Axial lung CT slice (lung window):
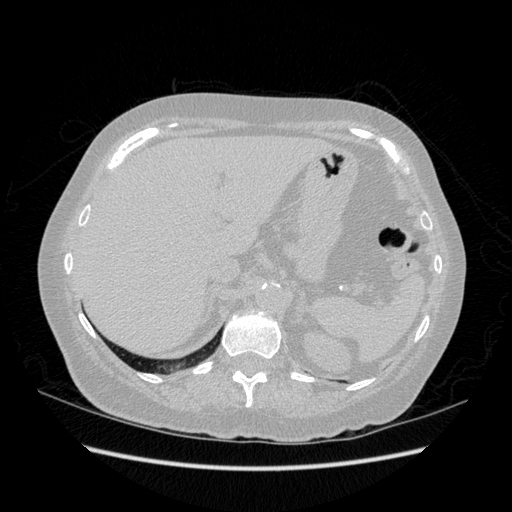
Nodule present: no